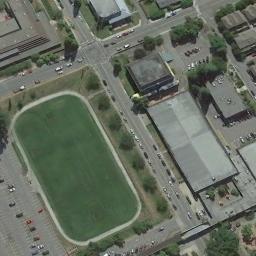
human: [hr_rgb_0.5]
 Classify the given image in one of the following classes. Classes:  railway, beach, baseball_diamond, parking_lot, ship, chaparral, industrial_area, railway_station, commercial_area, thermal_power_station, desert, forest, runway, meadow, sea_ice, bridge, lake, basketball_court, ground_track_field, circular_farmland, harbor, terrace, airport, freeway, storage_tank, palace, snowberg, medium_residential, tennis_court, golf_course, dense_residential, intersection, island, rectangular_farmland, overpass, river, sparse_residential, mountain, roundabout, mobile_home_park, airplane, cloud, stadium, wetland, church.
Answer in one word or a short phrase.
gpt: ground_track_field